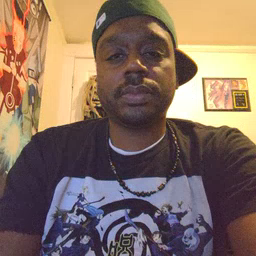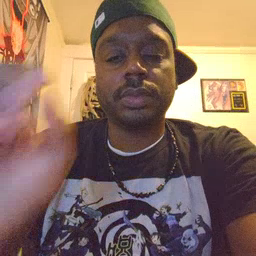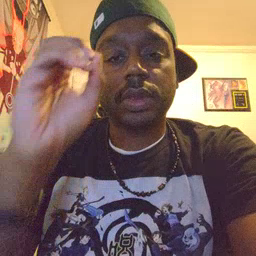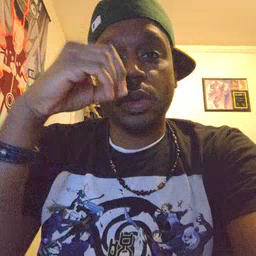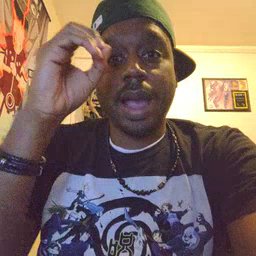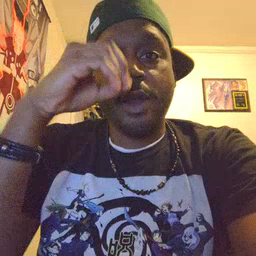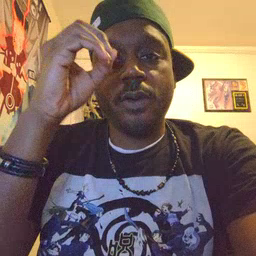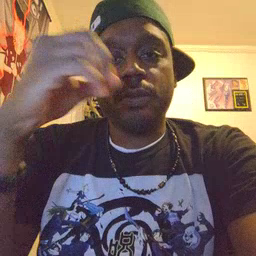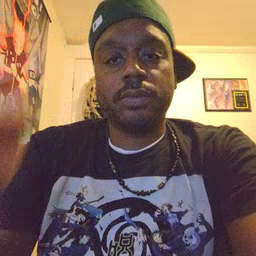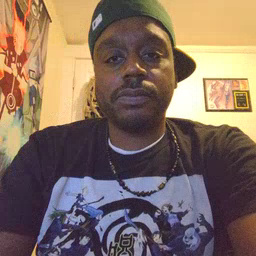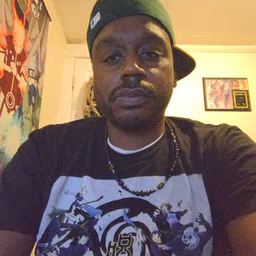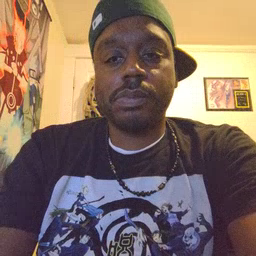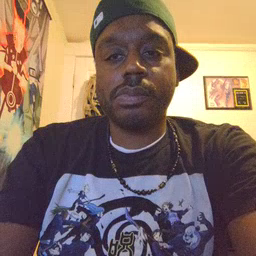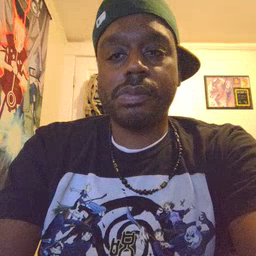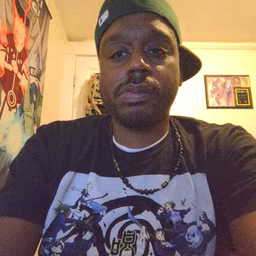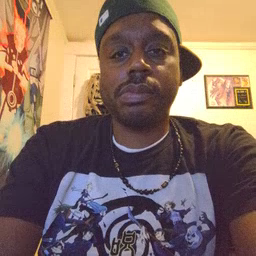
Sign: owl